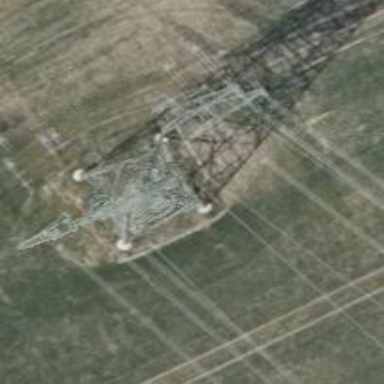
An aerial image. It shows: Three cables of power line.